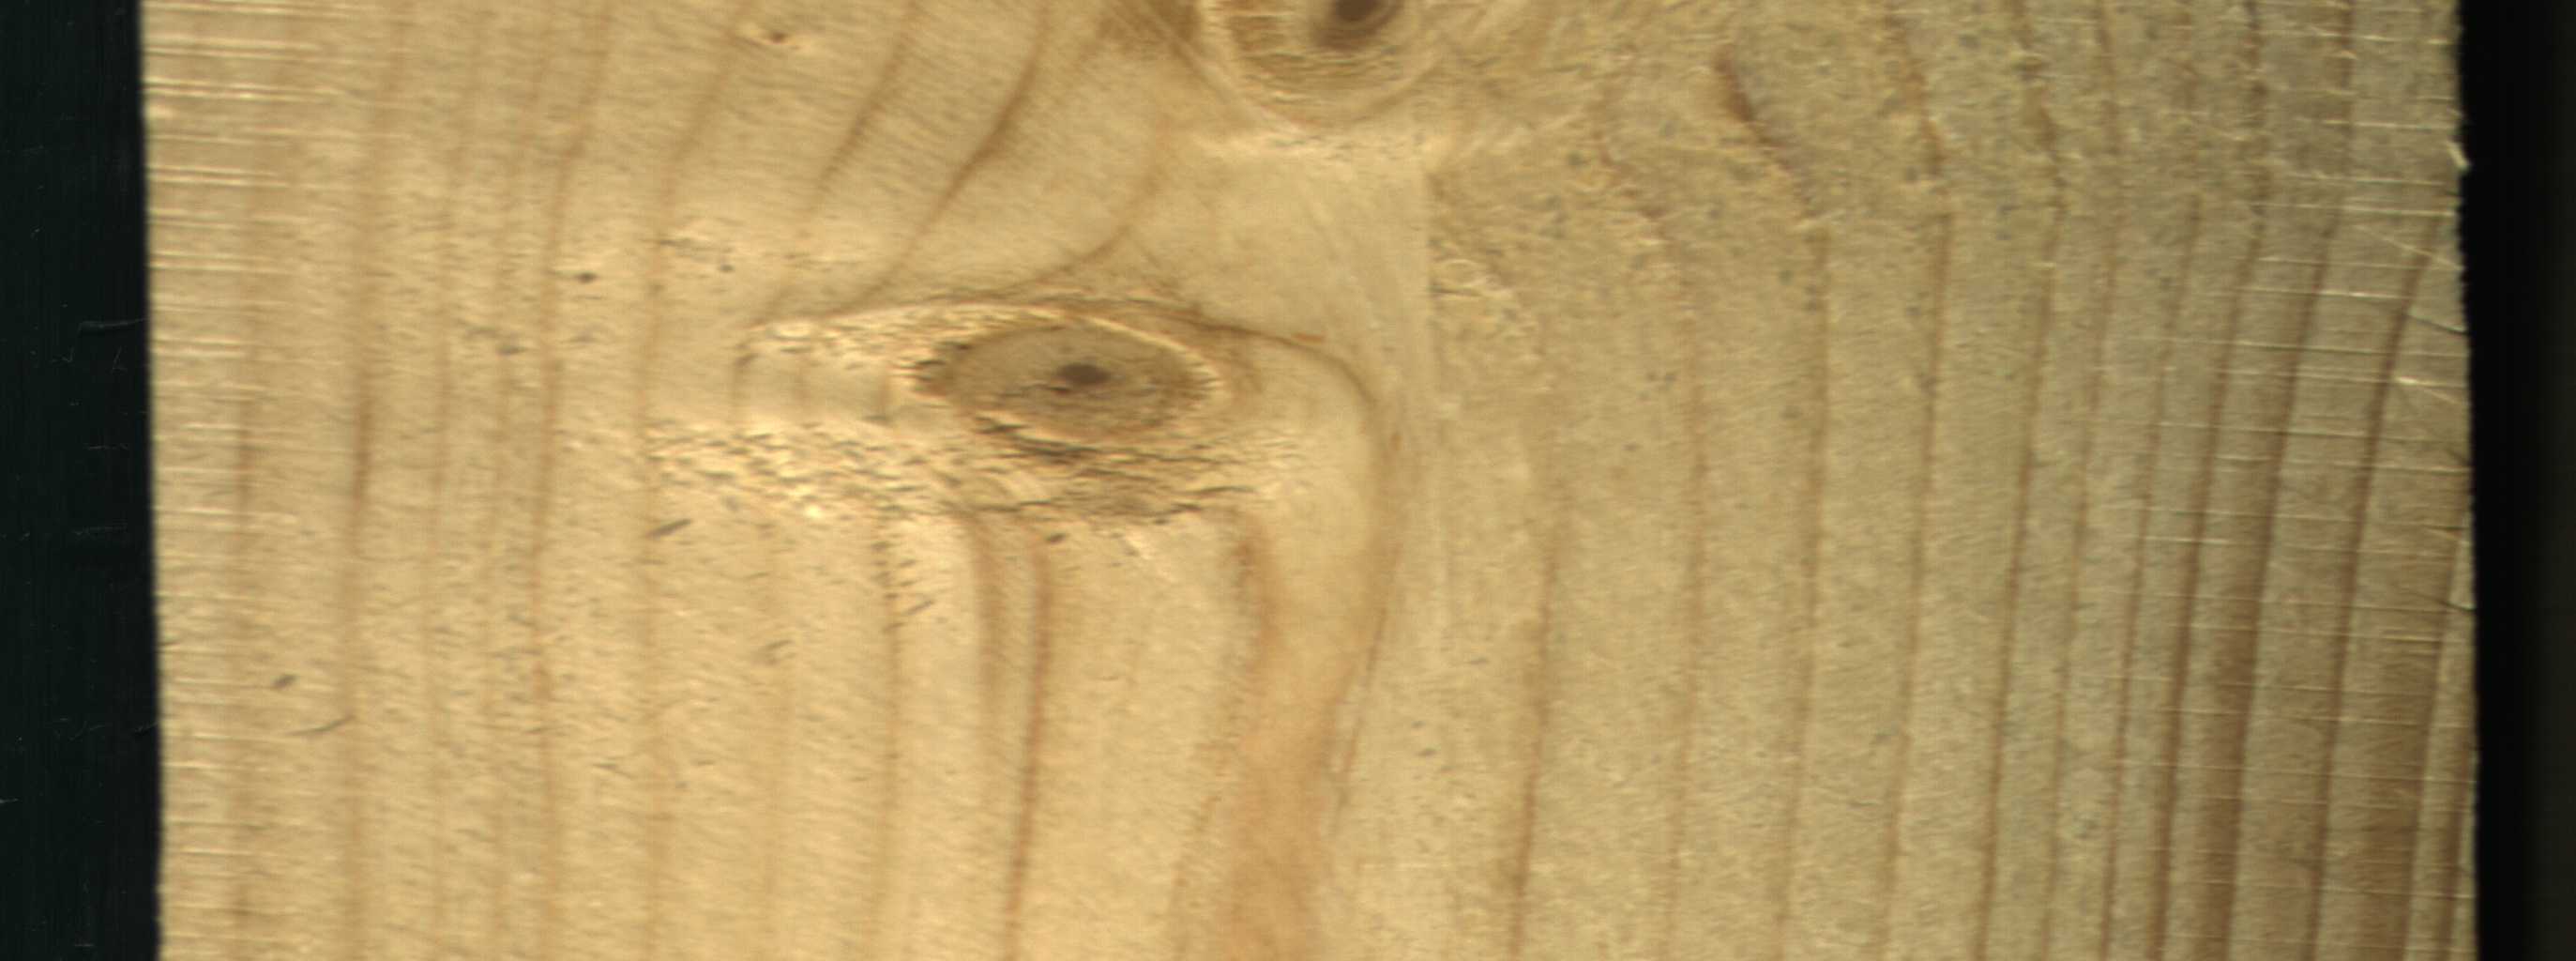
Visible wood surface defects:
Live_Knot
Live_Knot